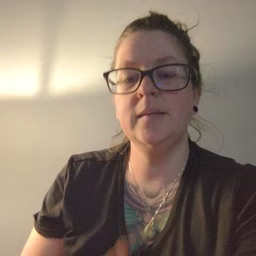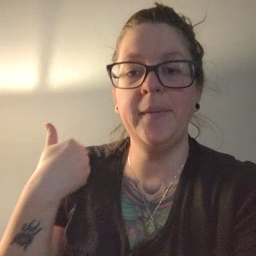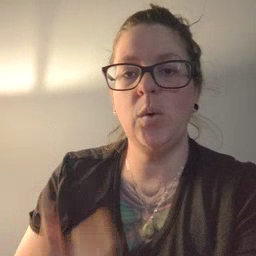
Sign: before